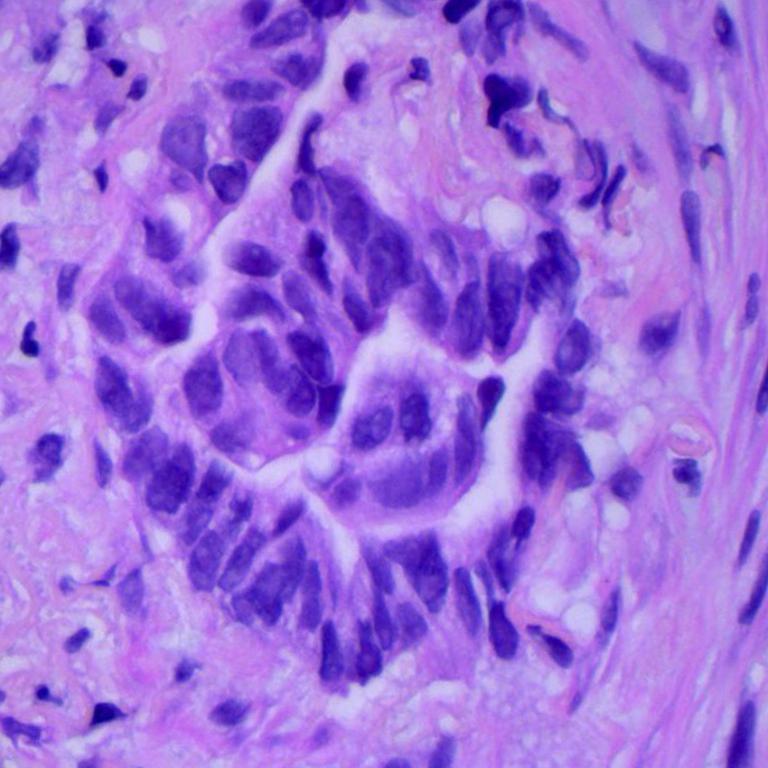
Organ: lung
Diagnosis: adenocarcinomas